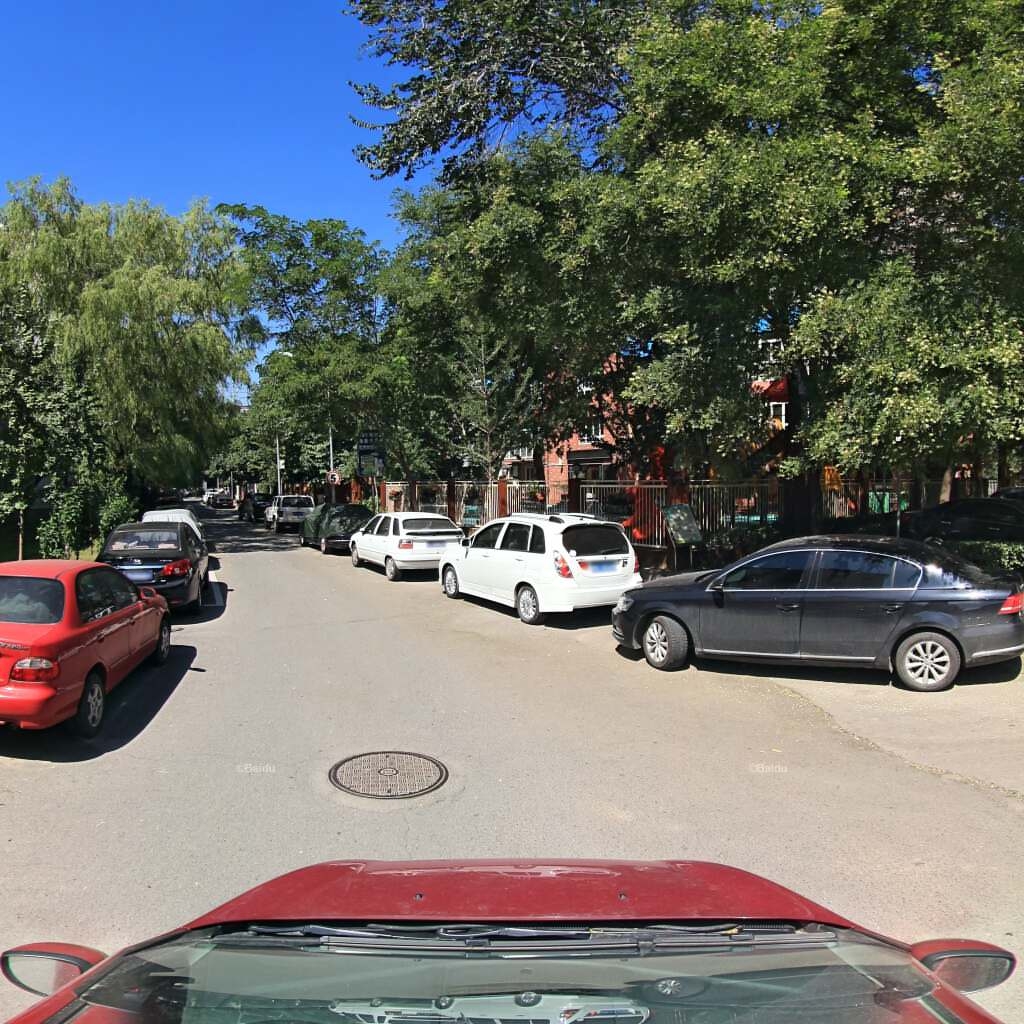
Region: Haidian
Road damage annotations: longitudinal crack, manhole cover, transverse crack, transverse crack, longitudinal crack